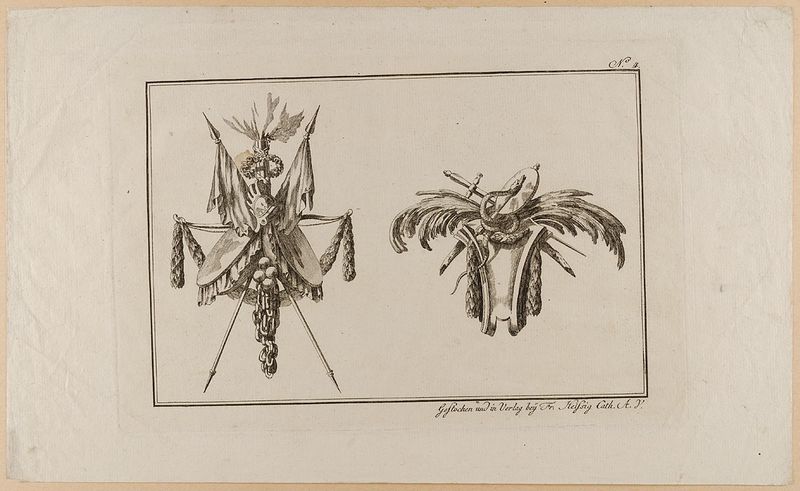
Titel: Blatt 4 aus einer Folge von Trophäen
Künstler: Franz Carl Heissig
Standort: Hamburg
Institution: Museum für Kunst und Gewerbe Hamburg
Schlagwörter: girlande, papier, fahnen, grafik, graphik, fotografie, photographie, schild, panzer, druckgraphik, druckgrafik, radierung, schwarzweiß, schwert, schlange, helm, girlanden, schlangen, speer, speere, standarten, reproduktionen, blumengewinde, druckerzeugnisse, stichwaffen, rüstung, ornamentstich, vorlageblätter, linkin